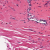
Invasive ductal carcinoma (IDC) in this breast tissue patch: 0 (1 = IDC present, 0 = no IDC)